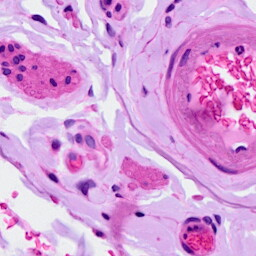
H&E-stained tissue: Ovarian